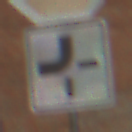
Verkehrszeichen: VerlaufVorfahrtsstrasse2
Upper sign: Stop
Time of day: MorningAfternoon
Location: Outdoor (Suburban)
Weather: PartlyCloudy
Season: NotSpecified
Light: Natural